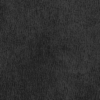
Label: not_dusty